Question: For testing purposes, I am using Open vswitch to mirror traffic from 2 interfaces eth1 and eth2 to eth3.
Added eth1, eth2 and eth3 to the bridge
I am using the following command to set the mirroring:
'''
ovs-vsctl -- set Bridge br0 mirrors=@m -- --id=@eth1 get Port eth1 -- --id=@eth2 get Port eth2 -- --id=@eth3 get Port eth3 -- --id=@m create Mirror name=e1e2toe3 select-dst-port=@eth1 select-src-port=@eth1 output-port=@eth3
'''
A node with tcpdump is connected to eth3.
tcpdump shows only layer2 traffic: ARP, CDP (Cisco devices connected to eth1 and eth2) conversations between devices connected to eth1 and eth2, but no upper layers:
ex: pings, ssh, telnet not visible.

Any hint?
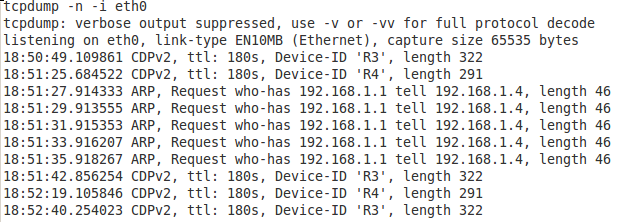
Answer: Make sure your interfaces are set into promiscuous mode, since switches, by default, will ignore traffic being sent to them unless their ports are set to promiscuous mode:
'''
ifconfig eth1 up
ifconfig eth1 promisc
'''
Sources:
<URL>
<URL>
Failing that, use tcprewrite to change the destination MAC/IP addresses of the replayed traffic, assuming you're replaying a .pcap file. (I think you might just have to change one of the two but I can't remember which)
The following guide tells you how to do this:
<URL>